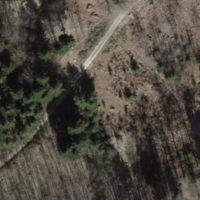
EUNIS habitat code: 41
Species observed at this site:
Pseudochorthippus parallelus
Tettigonia viridissima
Nemobius sylvestris